Interaction volume radius: 5 \u00c5
Interaction volume height: 40 \u00c5
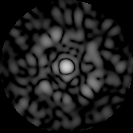
Disorder parameter: 0.7711